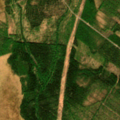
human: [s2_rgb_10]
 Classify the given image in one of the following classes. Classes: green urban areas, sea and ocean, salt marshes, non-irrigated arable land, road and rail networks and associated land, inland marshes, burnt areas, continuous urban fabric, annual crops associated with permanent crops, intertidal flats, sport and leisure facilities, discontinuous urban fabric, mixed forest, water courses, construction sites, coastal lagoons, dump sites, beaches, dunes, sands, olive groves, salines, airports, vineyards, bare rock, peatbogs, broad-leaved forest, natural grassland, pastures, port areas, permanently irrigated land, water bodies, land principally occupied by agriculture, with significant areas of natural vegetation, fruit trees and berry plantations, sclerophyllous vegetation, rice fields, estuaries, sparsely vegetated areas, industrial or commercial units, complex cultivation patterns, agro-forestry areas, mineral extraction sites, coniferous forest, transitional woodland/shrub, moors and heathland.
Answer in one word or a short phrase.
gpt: mixed forest, transitional woodland/shrub, peatbogs